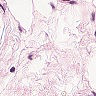
Metastatic tissue present: no